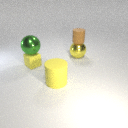
small yellow rubber cube to the left of large yellow rubber cylinder